Question: I am trying to reshape a dataframe using tidyR .Below is the dataframe:
'''
data <- data.frame(class_name=c("date","date","educational","qualif","date","date", "educational","qualif"),
text_val=c("2000","2003","ILLINOIS INSTITUTE OF TECHNOLOGY",
"Master of Science, Computer Science","1996","2000",
"MAHARASHTRA INSTITUTE OF TECHNOLOGY",
"Bachelor of Science, Mechanical Engineering"))
'''
I would like the data to look like the below image:

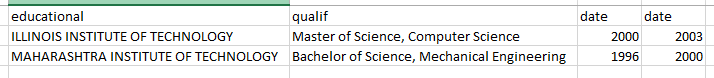
Answer: Here is an idea using 'tidyverse'. We basically group every 4 rows and spread. However, we need to make names in 'class_name' unique first, i.e.
'''
library(tidyverse)
data %>%
group_by(grp = rep(seq(n()/4), each = 4)) %>%
mutate(class_name = make.unique(as.character(class_name))) %>%
spread(class_name, text_val) %>%
ungroup() %>%
select(educational, qualif, date, date.1)
'''
Which gives,
> '''
# A tibble: 2 x 4
educational qualif date date.1
* <fctr> <fctr> <fctr> <fctr>
1 ILLINOIS INSTITUTE OF TECHNOLOGY Master of Science, Computer Science 2000 2003
2 MAHARASHTRA INSTITUTE OF TECHNOLOGY Bachelor of Science, Mechanical Engineering 1996 2000
'''